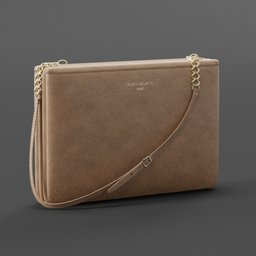
Label: tools